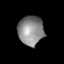
Tissue: prostate
Cell type: B cells
Senescence score: 0.7595
Nuclear area (px): 726
Mean DAPI intensity: 138.31